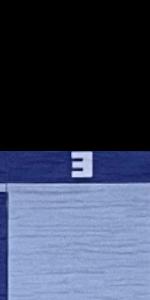
Label: Empty